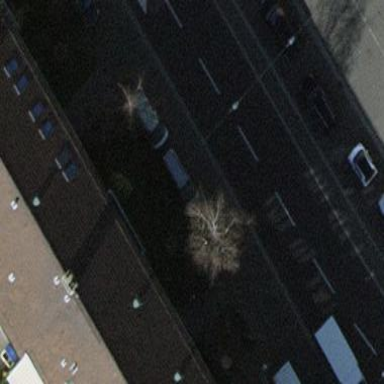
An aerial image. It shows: Street-side parking with parallel orientation.